Question: I am receiving 403 Apache Forbidden errors when I set my documentroot in:
> C:\Google%20Drive\public_html
But it works ok when I put
> C:\public_html
I think the problem is due Windows folder permissions, but I tried to copy as the good one and it seems to be exact. Please see attached screenshoot. It seems to be ok but it does not work

Could you please help me?
Thanks in advance
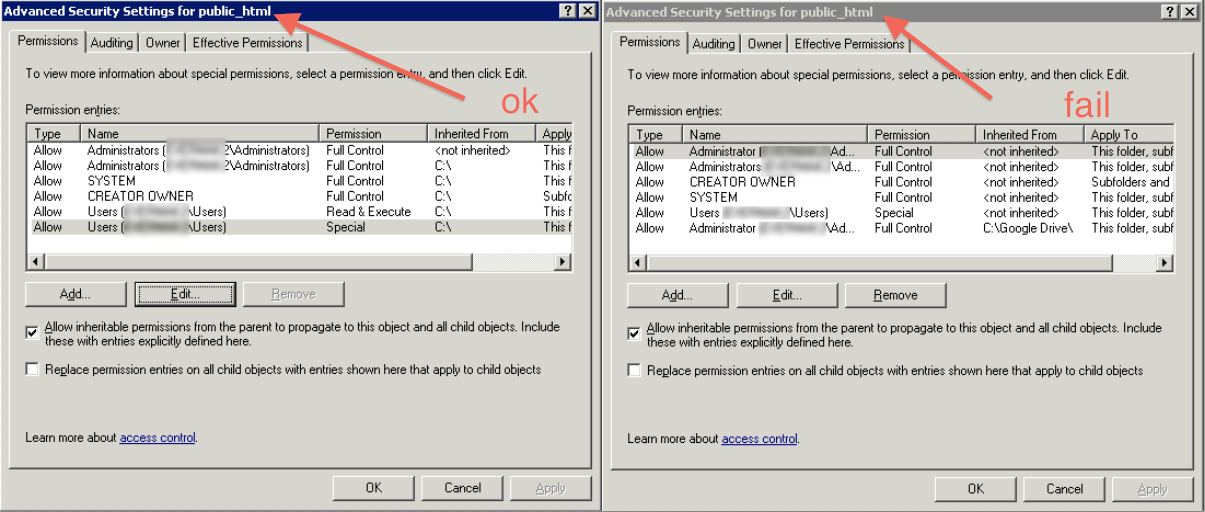
Answer: I found my self the solucion. It is changing the folder to another folder. If not this was impossible... Thanks who tried to help me.